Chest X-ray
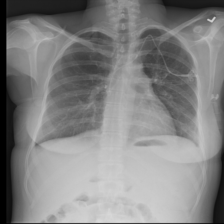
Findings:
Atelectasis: negative
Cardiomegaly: negative
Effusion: negative
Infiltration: negative
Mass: negative
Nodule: negative
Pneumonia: negative
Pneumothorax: negative
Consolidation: negative
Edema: negative
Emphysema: negative
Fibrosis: negative
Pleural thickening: negative
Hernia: negative